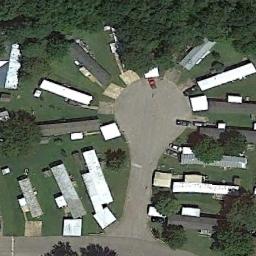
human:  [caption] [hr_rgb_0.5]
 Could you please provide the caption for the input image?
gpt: The mobile home park is on the grass next to some trees and road .

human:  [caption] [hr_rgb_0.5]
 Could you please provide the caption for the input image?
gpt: There are three rows of mobile homes .

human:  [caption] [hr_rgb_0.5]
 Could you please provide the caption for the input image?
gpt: The mobile home park has some mobile homes along the road .

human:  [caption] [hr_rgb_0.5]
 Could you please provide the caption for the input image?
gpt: There are many trees in the mobile home park .

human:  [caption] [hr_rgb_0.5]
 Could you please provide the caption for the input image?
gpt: There are some buildings and green trees in the mobile home park .